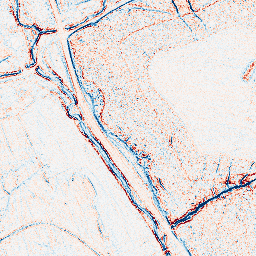
Category: edge_preserving
Decomposition family: bilateral
Decomposition parameters: d: 5
sigma_color: 100
sigma_space: 75
Upsampling method: quintic
Upsampling parameters: scale: 8
Upsampling scale: 8